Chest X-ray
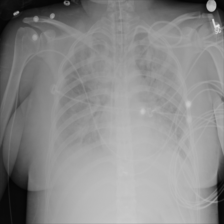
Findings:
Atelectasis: negative
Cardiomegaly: negative
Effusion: negative
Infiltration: negative
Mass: negative
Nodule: negative
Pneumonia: negative
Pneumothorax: negative
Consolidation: negative
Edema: negative
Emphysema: negative
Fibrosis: negative
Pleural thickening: negative
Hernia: negative